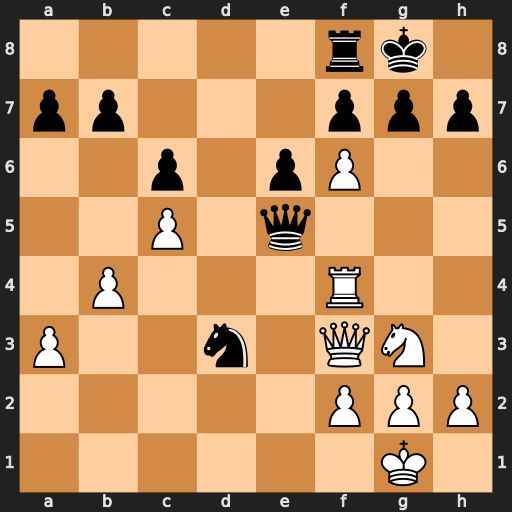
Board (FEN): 5rk1/pp3ppp/2p1pP2/2P1q3/1P3R2/P2n1QN1/5PPP/6K1
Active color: w
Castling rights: -
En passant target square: -
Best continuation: Rg4 g6 Qxd3